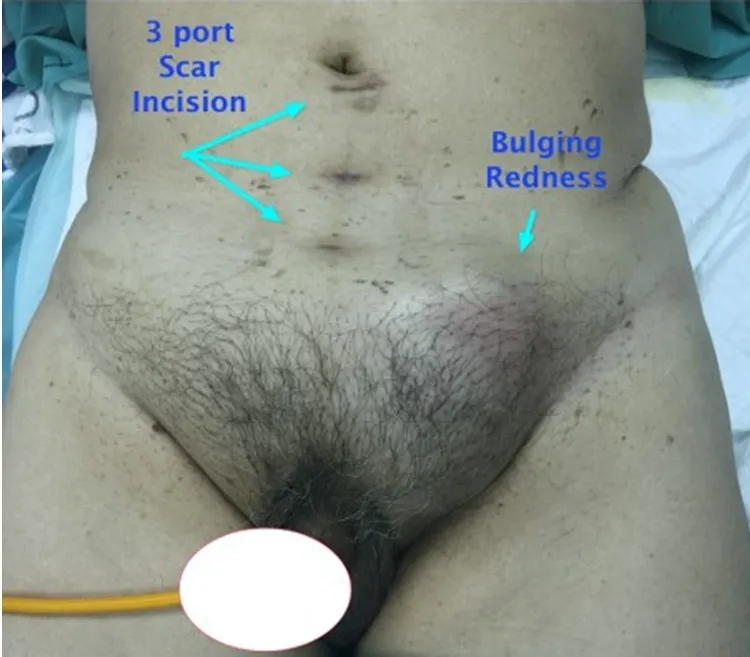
Port Scar and Inguinal Abscess.
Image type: medical_photograph (skin_photograph)